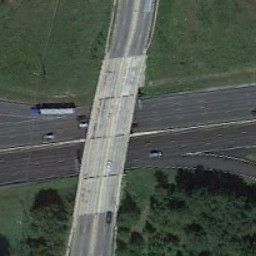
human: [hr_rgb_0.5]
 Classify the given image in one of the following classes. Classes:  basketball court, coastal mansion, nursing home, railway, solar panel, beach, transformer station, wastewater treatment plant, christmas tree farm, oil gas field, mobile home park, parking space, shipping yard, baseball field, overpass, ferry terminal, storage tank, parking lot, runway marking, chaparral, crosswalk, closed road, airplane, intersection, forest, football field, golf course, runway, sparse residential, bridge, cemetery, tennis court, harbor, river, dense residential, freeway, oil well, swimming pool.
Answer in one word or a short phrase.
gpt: overpass